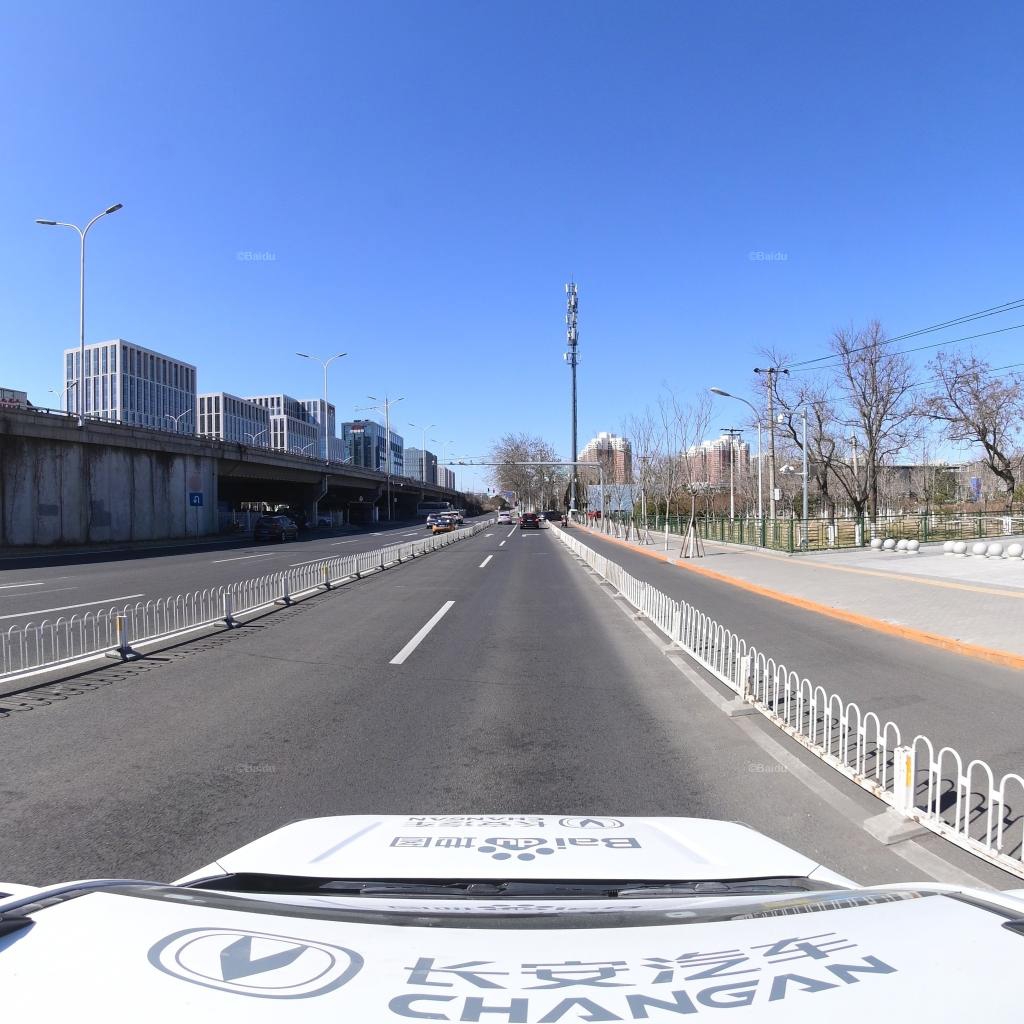
Region: Fengtai
Road damage annotations: transverse crack